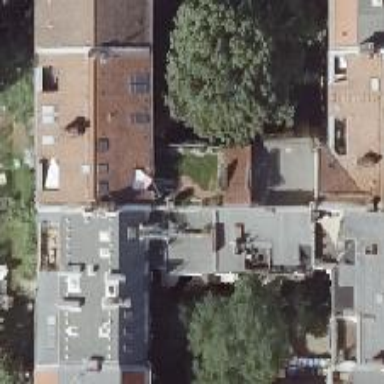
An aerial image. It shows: Building consisting of apartments with double saltbox roof shape.